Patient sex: F
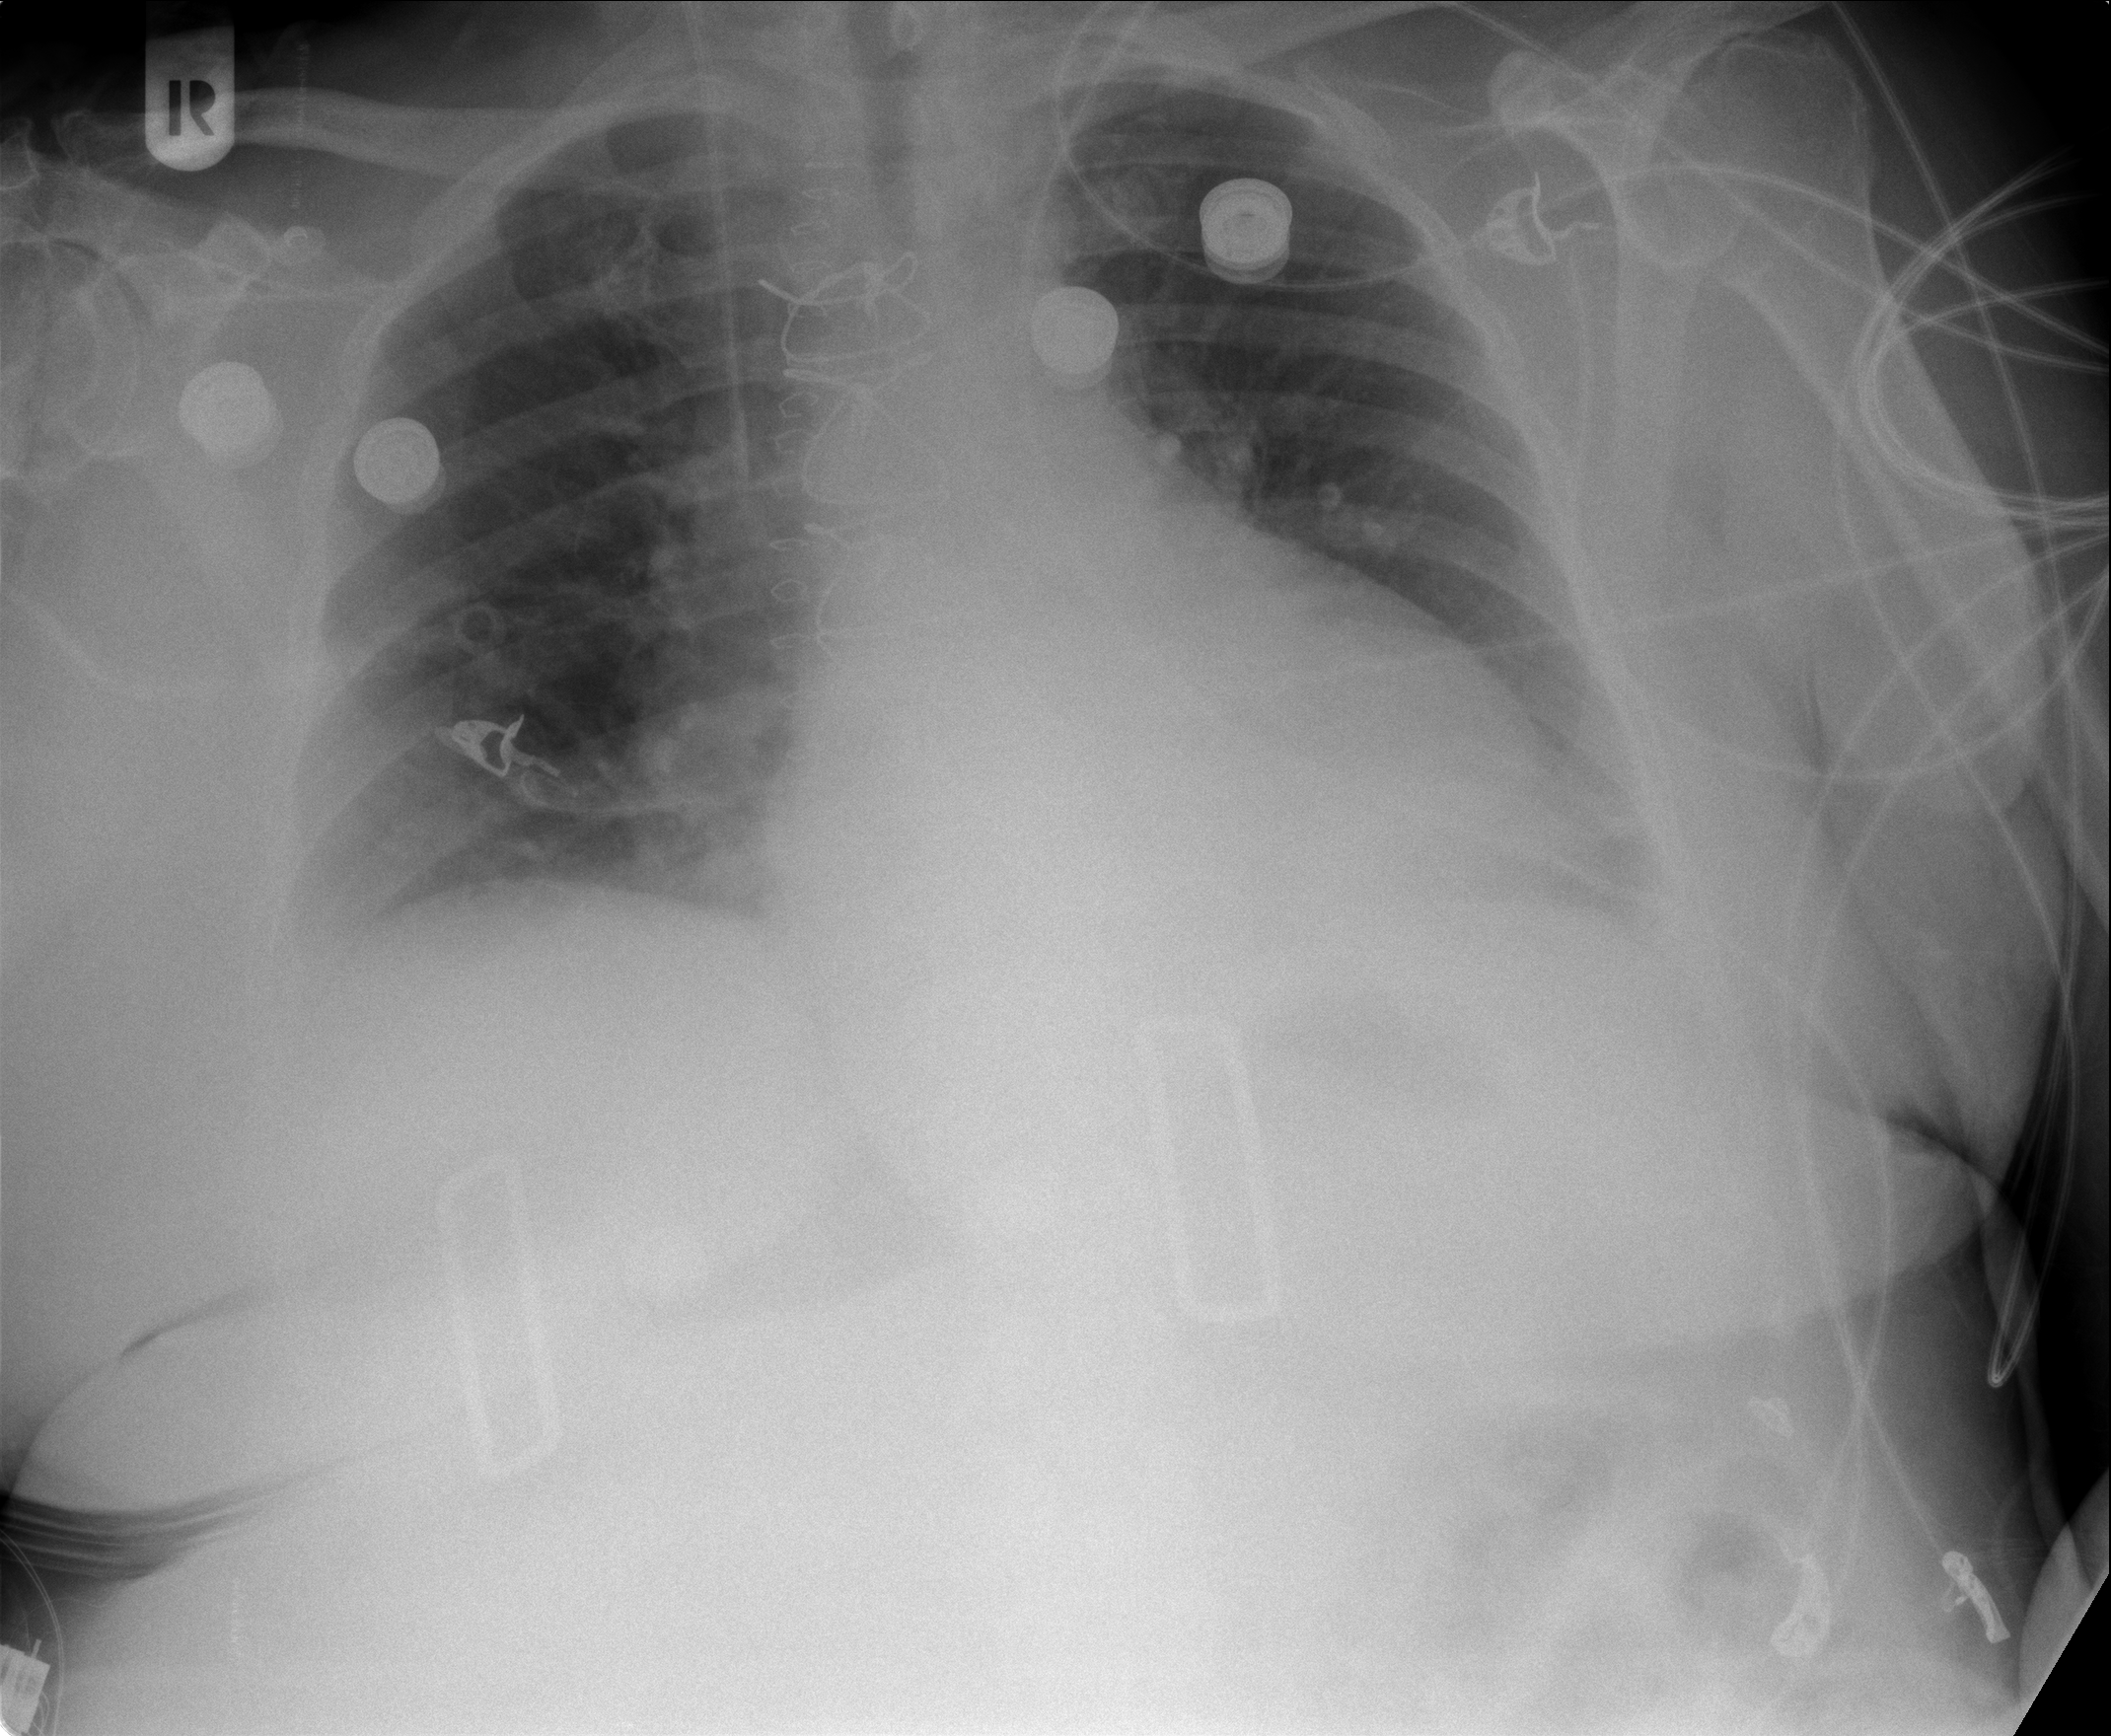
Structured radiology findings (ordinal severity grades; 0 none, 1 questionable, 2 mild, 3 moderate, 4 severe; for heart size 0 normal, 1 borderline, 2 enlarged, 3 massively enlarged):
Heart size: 1
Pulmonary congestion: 0
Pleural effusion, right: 0
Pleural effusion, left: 0
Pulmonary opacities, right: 0
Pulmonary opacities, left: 0
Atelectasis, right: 0
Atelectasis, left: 2